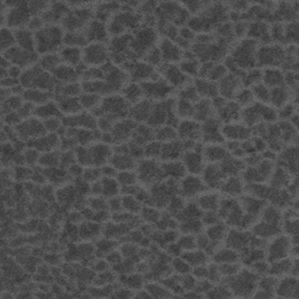
Label: frost